Interaction volume radius: 10 \u00c5
Interaction volume height: 15 \u00c5
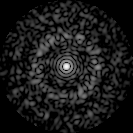
Disorder parameter: 0.841